Chest X-ray. View position: PA
Patient age: 22
Patient sex: M
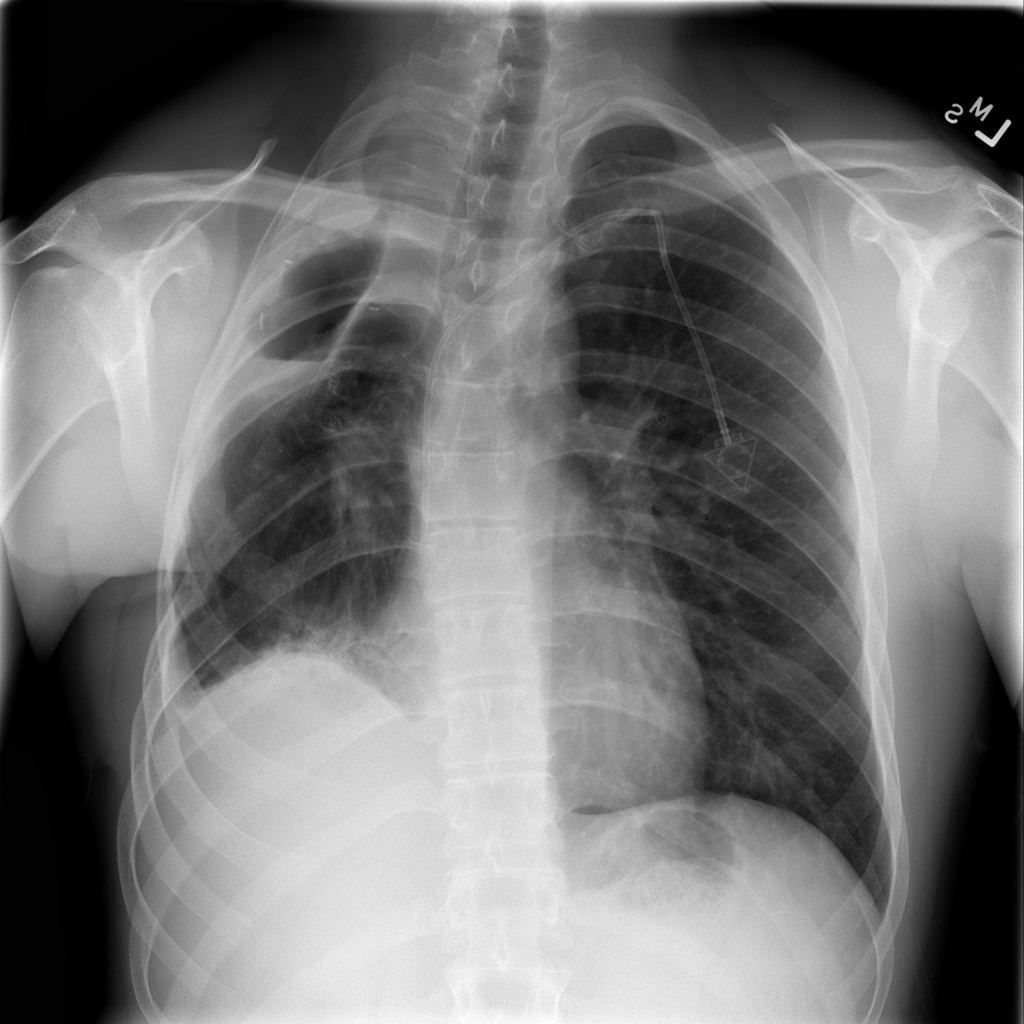
Finding: Pneumothorax